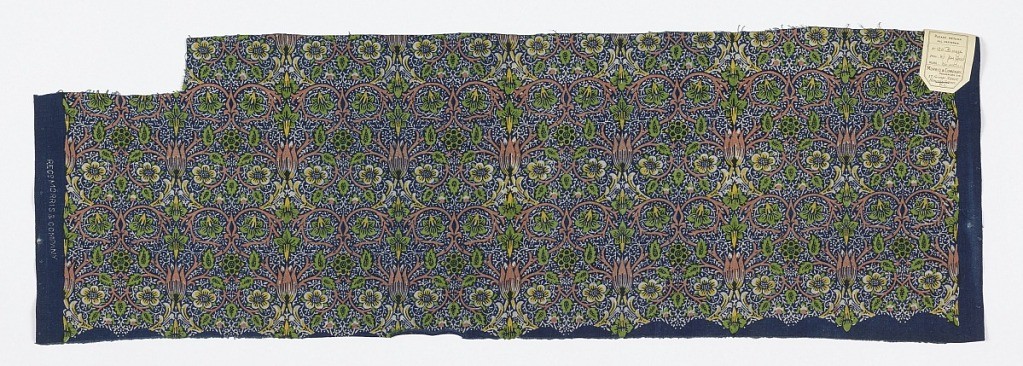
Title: Borage
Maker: Morris & Co., London, England
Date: designed 1883
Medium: cotton Technique: printed over resist
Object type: Textile
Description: Symmetrical small-scale design of arabesques and ogees formed by twining plant stems, flowers and leaves, in pink, yellow, and green on a dark blue ground with a tiny all-over floral resist pattern.